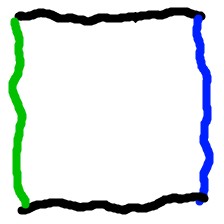
Shape: square